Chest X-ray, PA view. Patient: 72 years old, sex F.
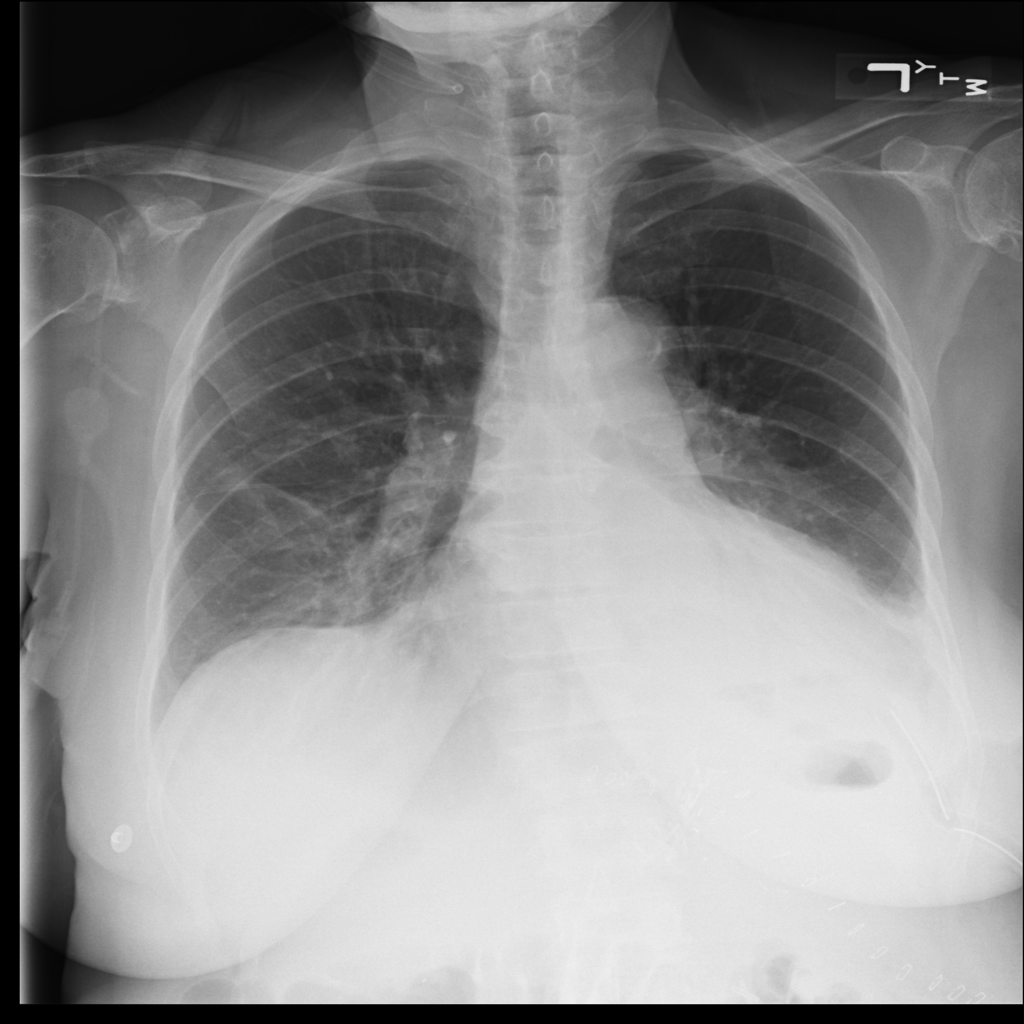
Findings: Atelectasis